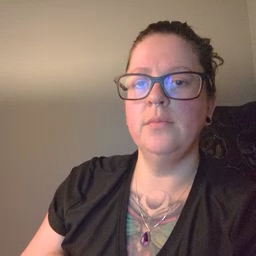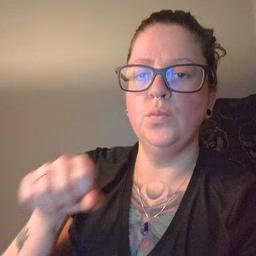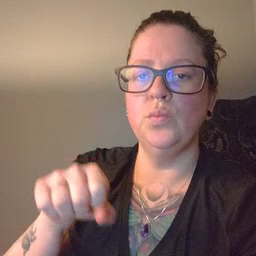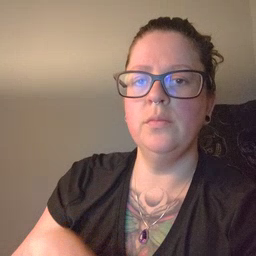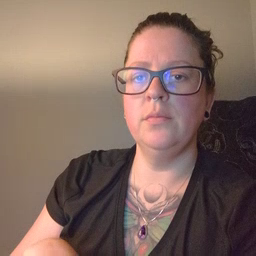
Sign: shoe